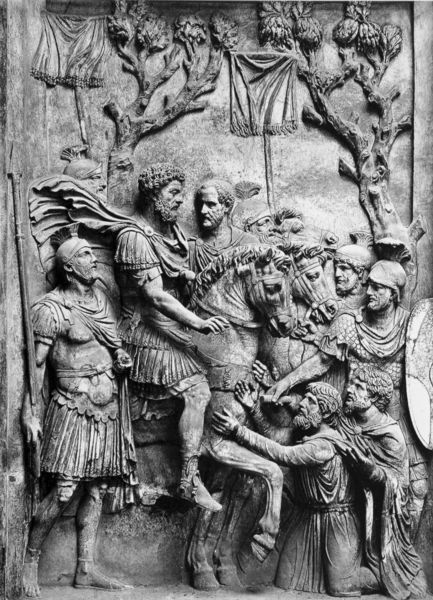
Titel: Relief von Konstantinsbogen - Mark Aurel begnadigt die Barbaren
Standort: Rom
Institution: Musei capitolini
Schlagwörter: baum, blätter, kämpfer, mann, umhang, bäume, menschen, äste, grau, marmor, männer, schwarz, weiss, tuch, rock, bart, stein, hände, ast, mantel, personen, locken, renaissance, pferd, pferde, reiter, relief, fahnen, stab, fahne, banner, wehen, lanze, soldaten, waden, schild, panzer, stangen, antike, waffen, knien, soldat, waffe, helm, herrscher, ritter, rüstung, hufen, rom, römer, helme, sandale, ross, toga, krieger, bettler, heiliger, feldherr, baüme, speer, kriegerisch, antikisch, römisch, betteln, streitross, legion, bananen, fußsoldat, gnadengesuch, vortragstange, hilfesuchend